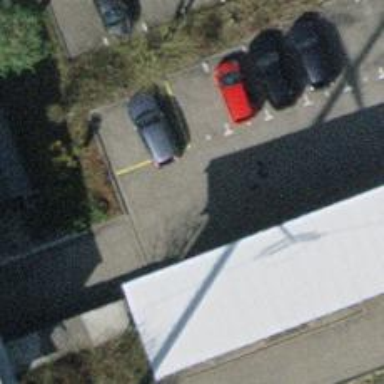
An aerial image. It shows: Road serving as parking aisle.